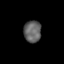
Tissue: skin
Cell type: Epithelial cells
Senescence score: 0.2869
Nuclear area (px): 375
Mean DAPI intensity: 97.424